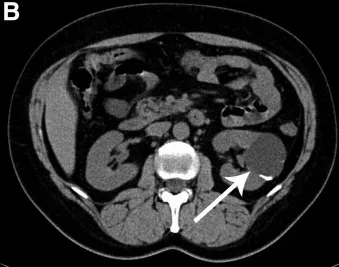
Diagnosed 10 years ago by noncontrast CT , no signs of progression.
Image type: radiology (ct)